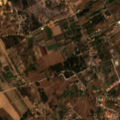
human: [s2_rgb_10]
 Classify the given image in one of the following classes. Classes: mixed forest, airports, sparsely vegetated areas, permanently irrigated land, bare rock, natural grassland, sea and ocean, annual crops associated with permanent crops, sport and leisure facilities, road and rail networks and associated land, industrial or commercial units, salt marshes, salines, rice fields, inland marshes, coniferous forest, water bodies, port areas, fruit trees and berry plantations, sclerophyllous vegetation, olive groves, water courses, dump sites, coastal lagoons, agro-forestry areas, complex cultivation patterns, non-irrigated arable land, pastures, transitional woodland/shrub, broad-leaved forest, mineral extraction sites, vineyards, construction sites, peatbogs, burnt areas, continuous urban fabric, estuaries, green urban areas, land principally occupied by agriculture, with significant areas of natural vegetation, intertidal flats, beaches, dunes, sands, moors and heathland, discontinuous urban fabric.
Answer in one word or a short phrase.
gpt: discontinuous urban fabric, vineyards, complex cultivation patterns, broad-leaved forest